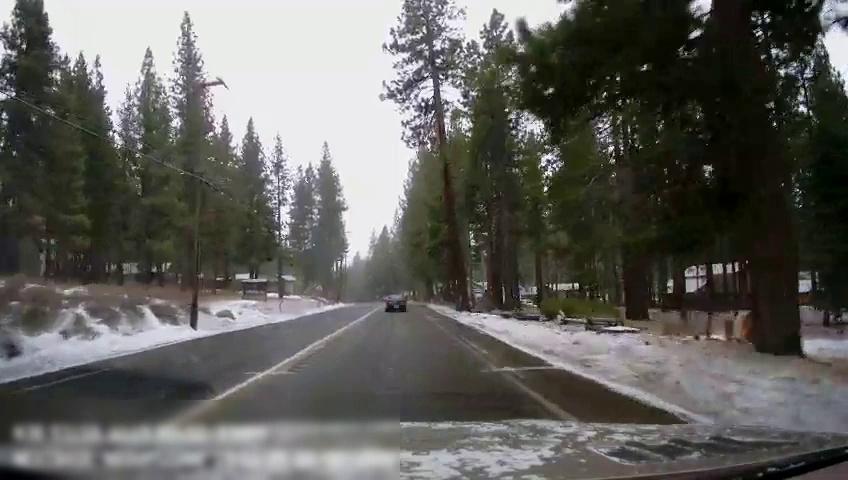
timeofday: Day
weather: Snowy
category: Drivable Space
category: Vehicles | SUV
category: Lanes | Current Lane
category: Lanes | Current Lane
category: Lanes | Alternate Lane